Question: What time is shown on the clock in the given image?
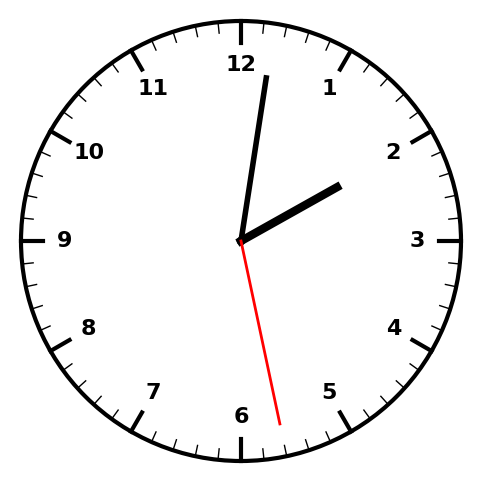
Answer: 02:01:28